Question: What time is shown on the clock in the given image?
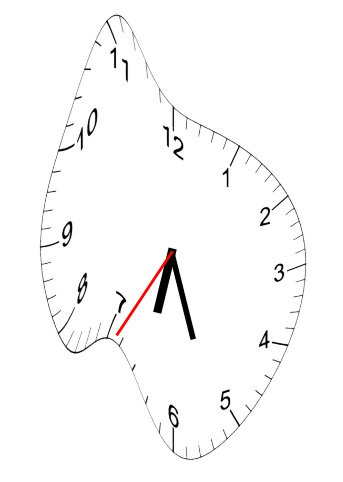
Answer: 06:26:35